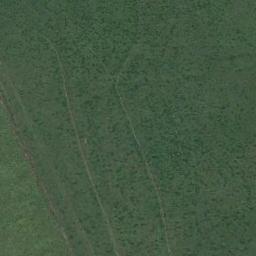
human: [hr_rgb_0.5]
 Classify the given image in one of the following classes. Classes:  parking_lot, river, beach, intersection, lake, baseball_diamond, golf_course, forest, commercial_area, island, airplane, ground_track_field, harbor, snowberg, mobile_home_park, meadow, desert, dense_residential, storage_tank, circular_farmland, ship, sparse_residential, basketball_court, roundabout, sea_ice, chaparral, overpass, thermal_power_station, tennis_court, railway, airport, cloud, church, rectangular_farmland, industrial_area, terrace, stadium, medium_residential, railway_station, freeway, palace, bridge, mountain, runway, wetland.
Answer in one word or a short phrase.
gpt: meadow